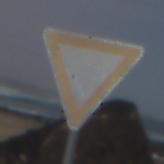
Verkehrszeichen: VorfahrtGewaehren
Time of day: Midday
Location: Outdoor (Nature)
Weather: PartlyCloudy
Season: NotSpecified
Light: Natural